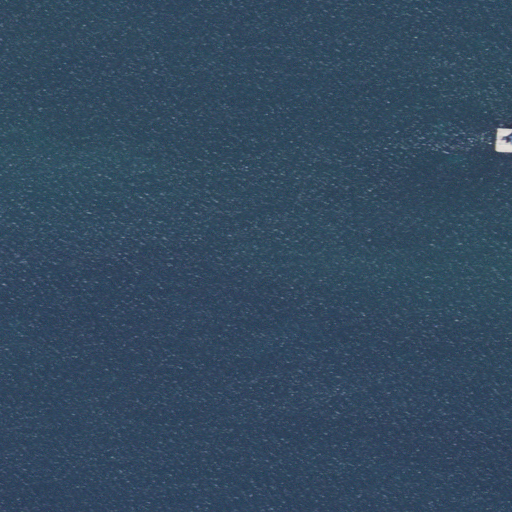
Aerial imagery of bar in Michigan named Poe Reef containing only open water